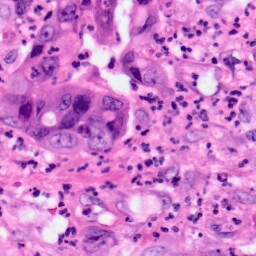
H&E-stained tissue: Pancreatic